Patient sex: M
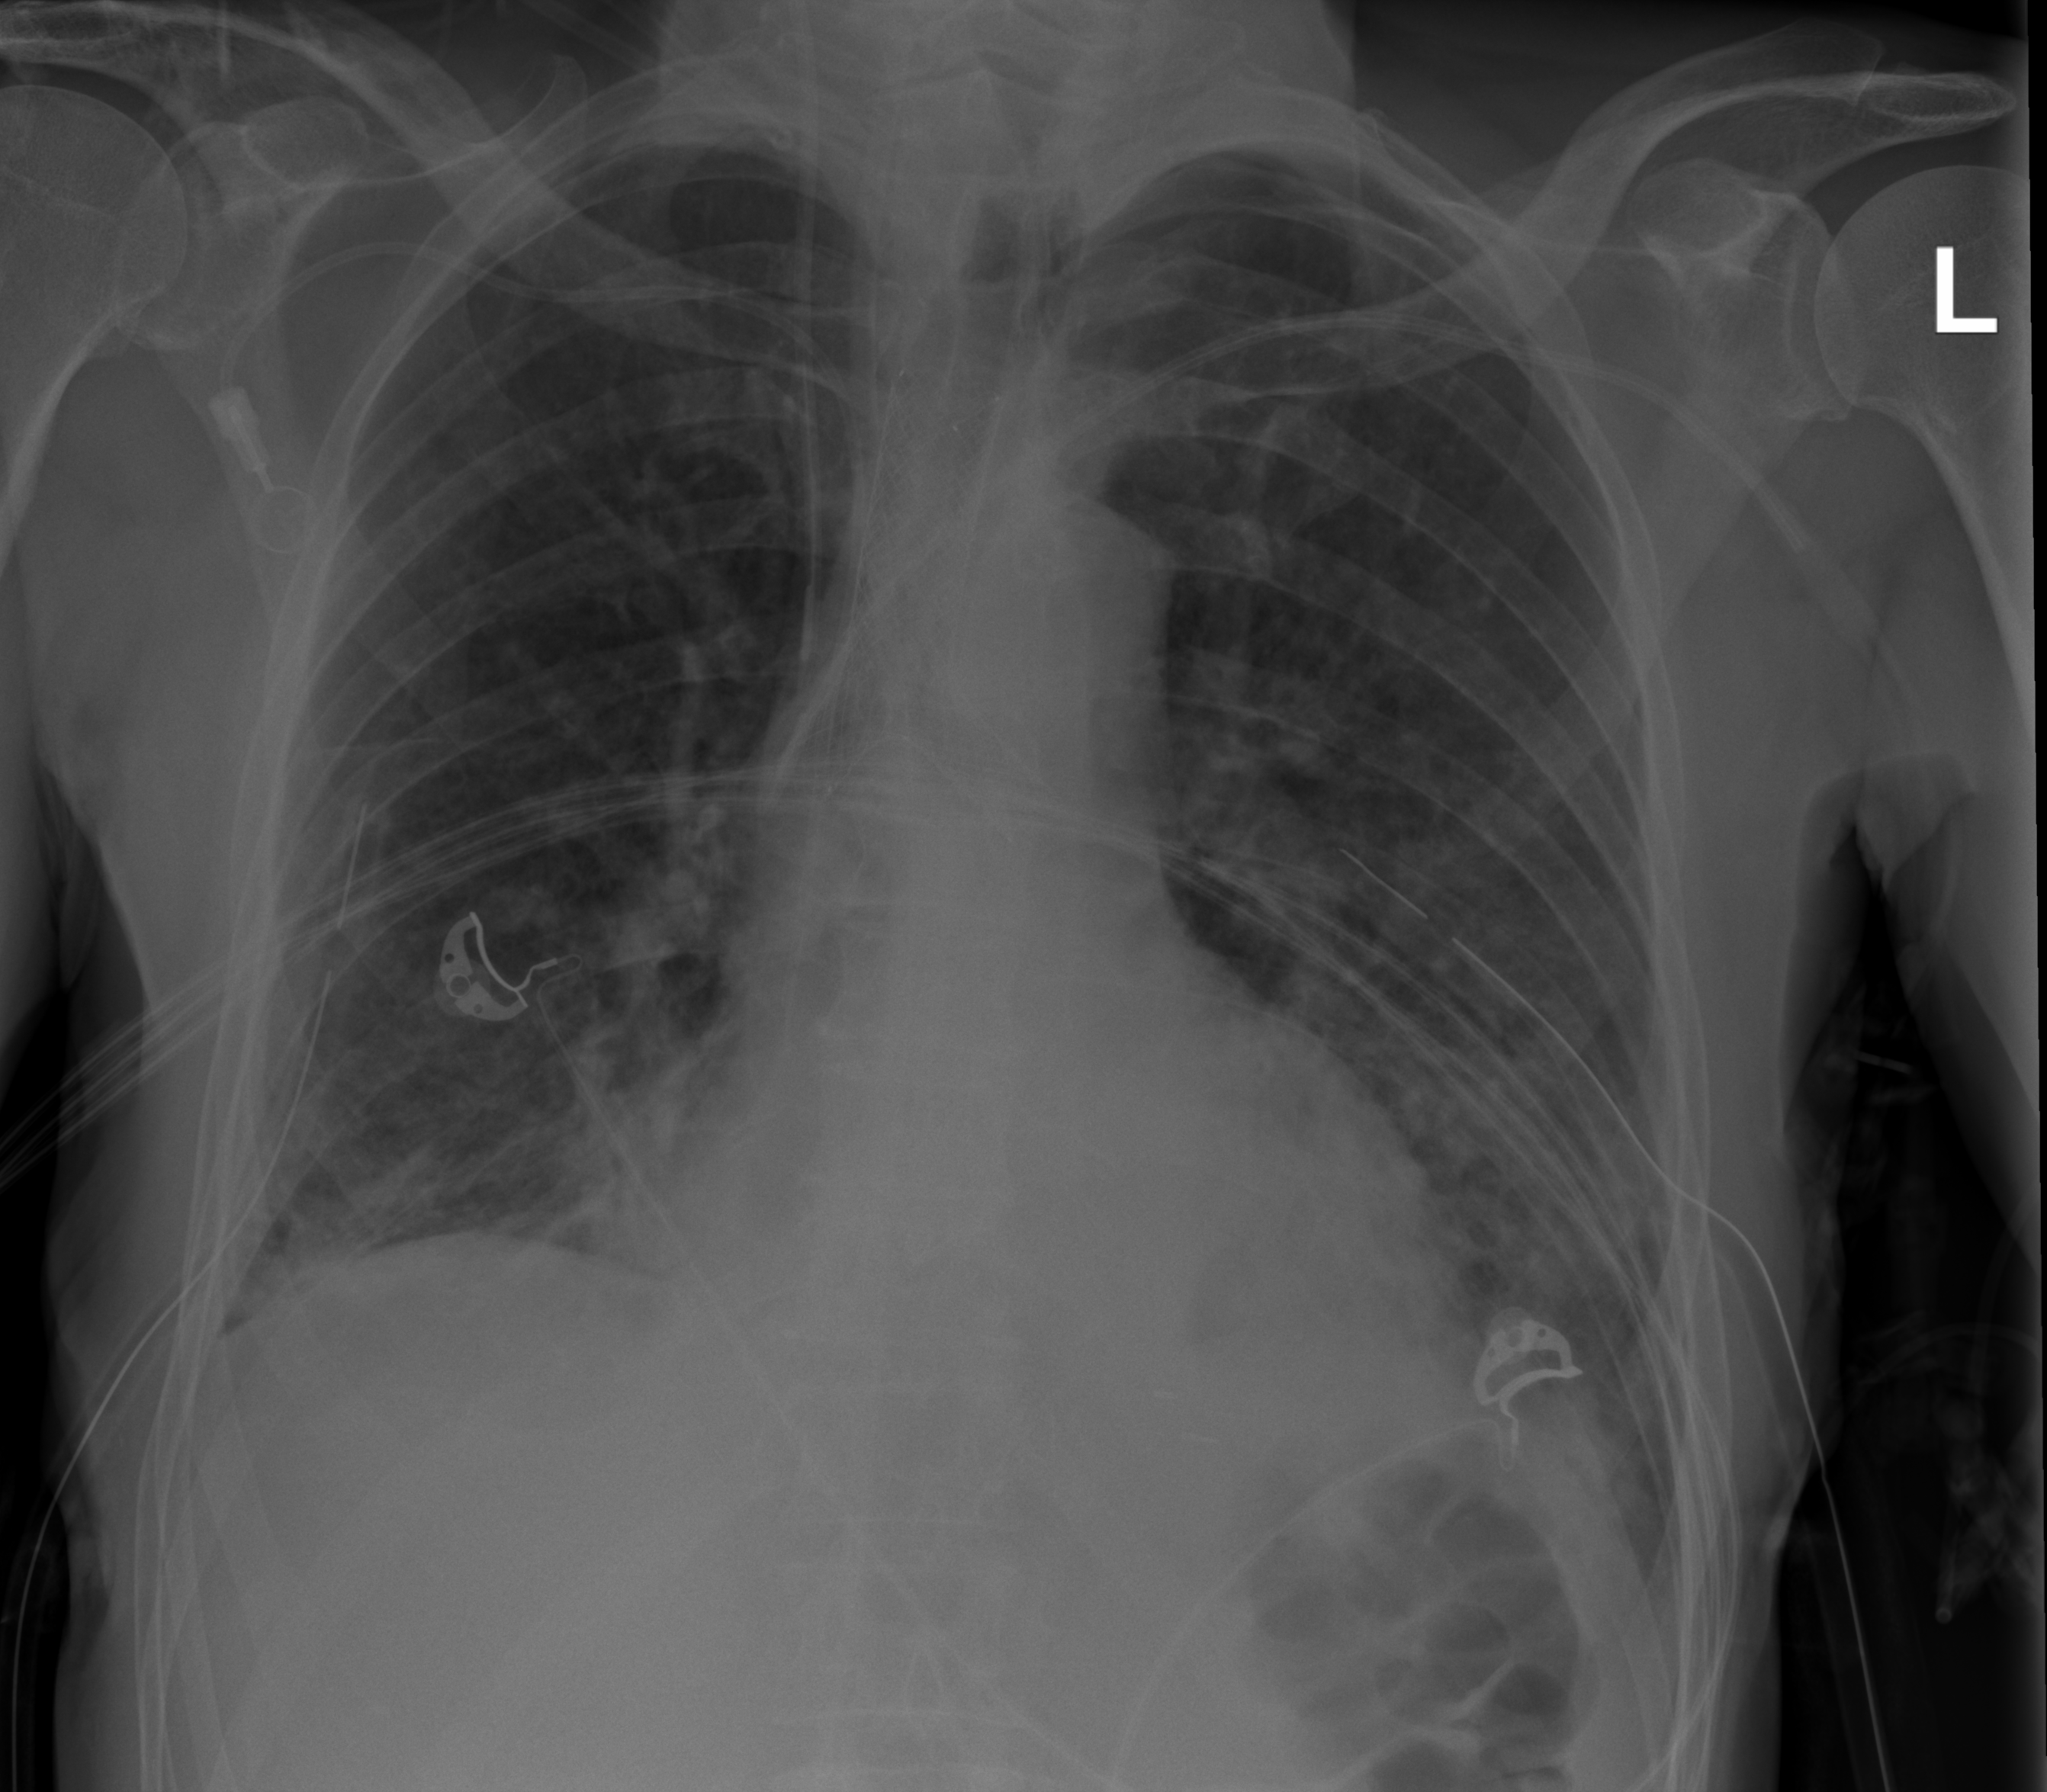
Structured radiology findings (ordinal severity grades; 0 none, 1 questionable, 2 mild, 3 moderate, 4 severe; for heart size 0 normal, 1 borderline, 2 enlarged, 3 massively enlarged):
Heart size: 1
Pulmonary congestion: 0
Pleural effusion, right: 0
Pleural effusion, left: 0
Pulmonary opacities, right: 2
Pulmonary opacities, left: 2
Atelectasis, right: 2
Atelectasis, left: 2